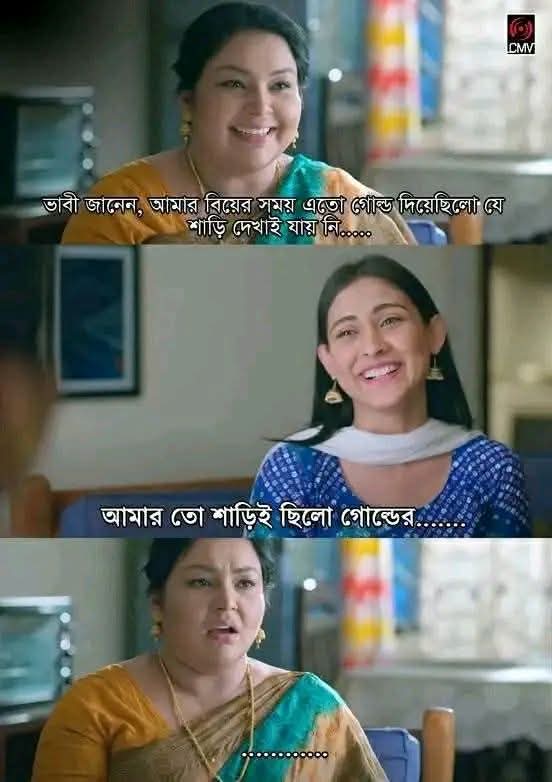
Text: ভাবী জানেন, আমার বিয়ের সময় এতো গোল্ড দিয়েছিলো যে শাড়ি দেখাই যায় নি.....
আমার তো শাড়িই ছিলো গোল্ডের.
Label: Non Hate